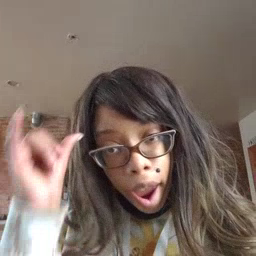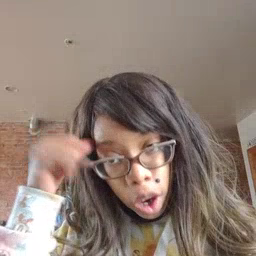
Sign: cow